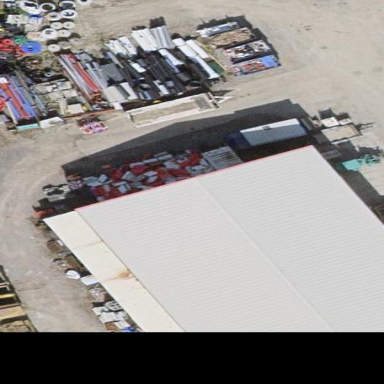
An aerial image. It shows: Warehouse.